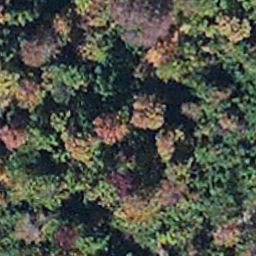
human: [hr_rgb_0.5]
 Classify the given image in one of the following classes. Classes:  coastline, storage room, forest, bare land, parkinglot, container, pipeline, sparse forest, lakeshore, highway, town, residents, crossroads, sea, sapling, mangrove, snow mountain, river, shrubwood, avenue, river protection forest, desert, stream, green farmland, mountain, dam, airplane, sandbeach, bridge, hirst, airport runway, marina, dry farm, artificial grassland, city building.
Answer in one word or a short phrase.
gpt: mangrove